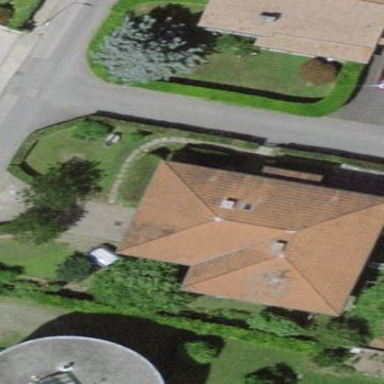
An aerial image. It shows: Building with hipped roof.